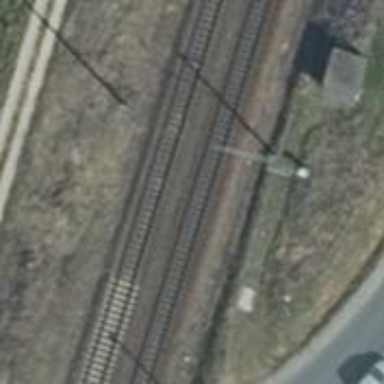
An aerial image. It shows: Railway track with contact line for electrification.